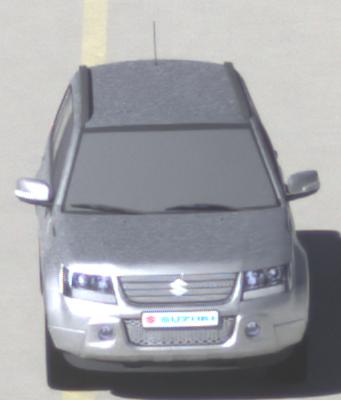
Make: Suzuki
Model: Grand Vitara
Detailed model: Gen. 1 JT
Model produced from: 2009
Model produced until: 2012
Doors: 5
Color: white
Road condition: dry road
Daytime: morning or afternoon
Contrast: high contrast